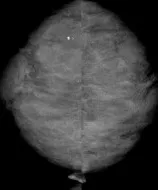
Mammography. Mammography (C, D) indicated dense and lamellar bodies of both mammary glands, with no obvious nodular sensation, bilateral axillary lymph node shadows, and a few coarse calcifications in the right mammary gland.
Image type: radiology (x_ray)